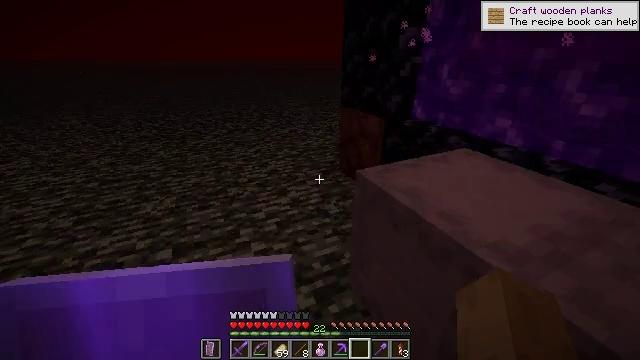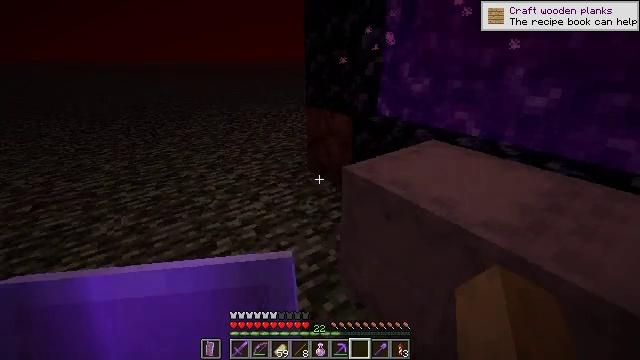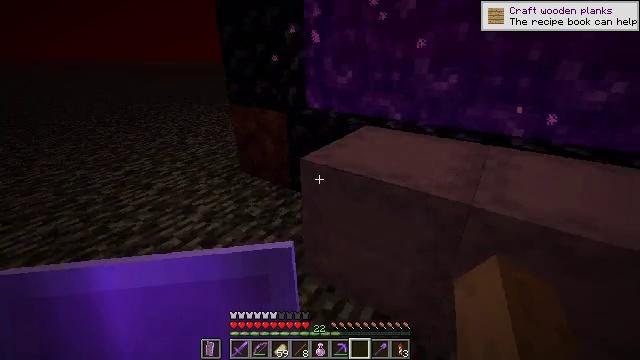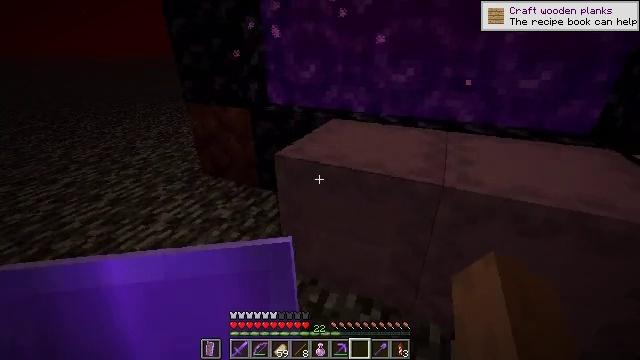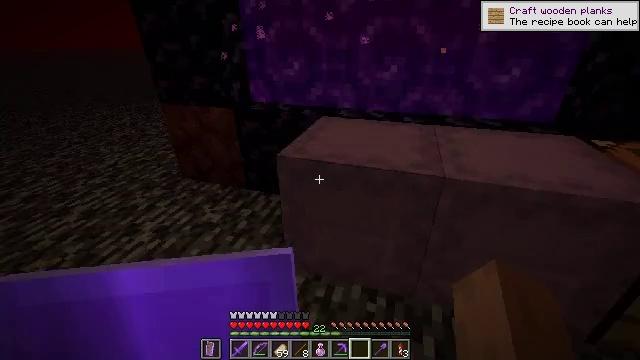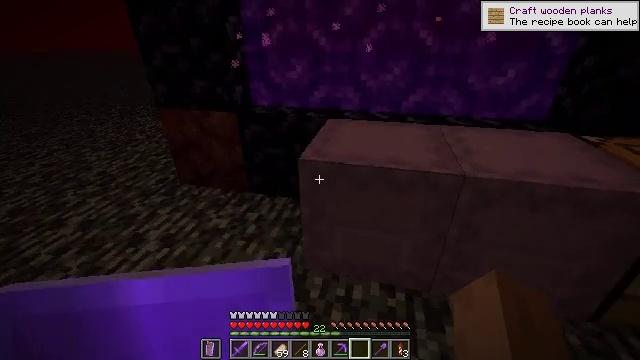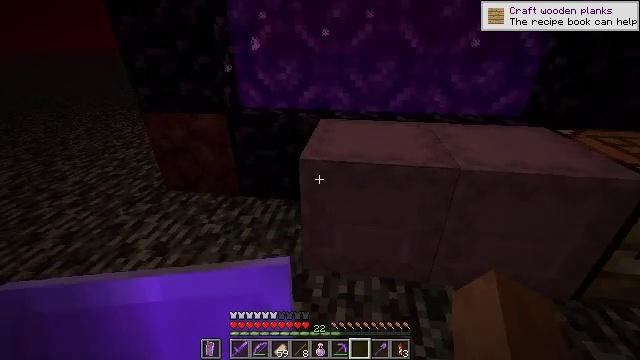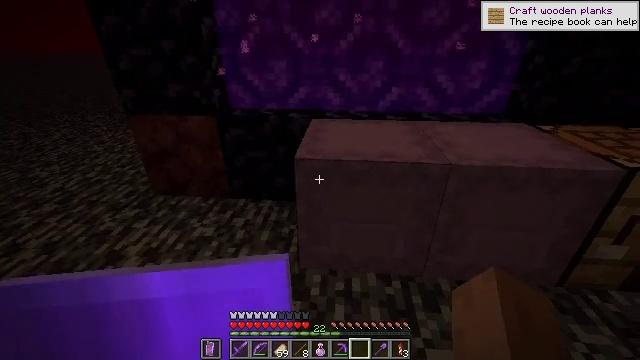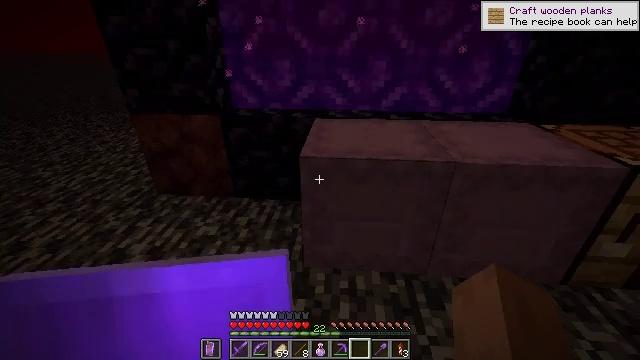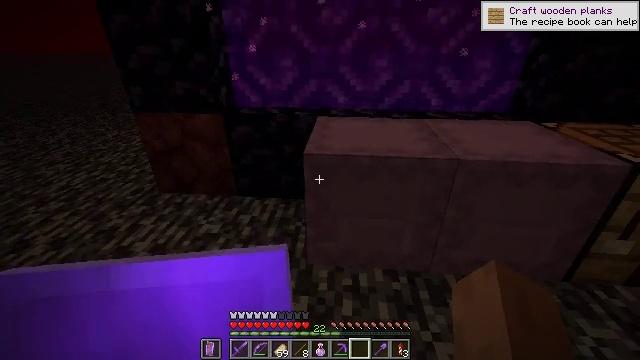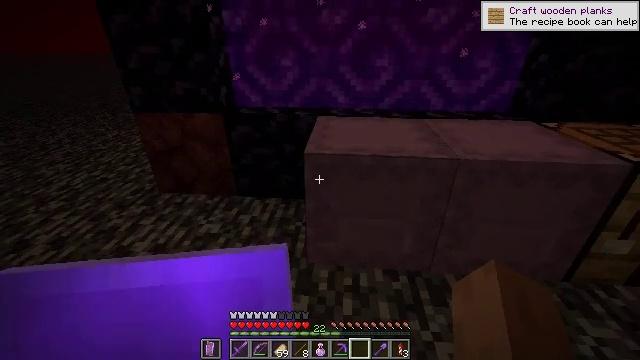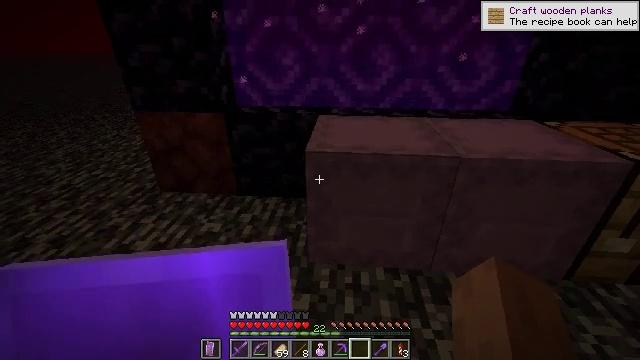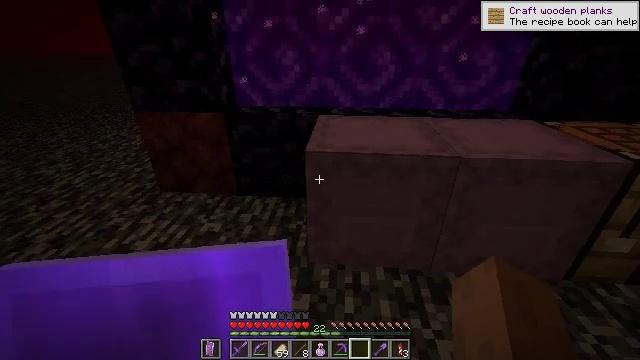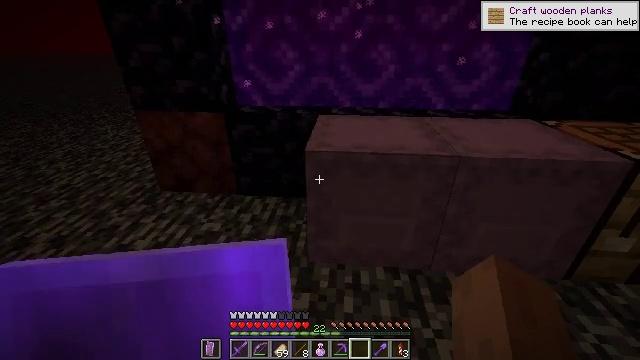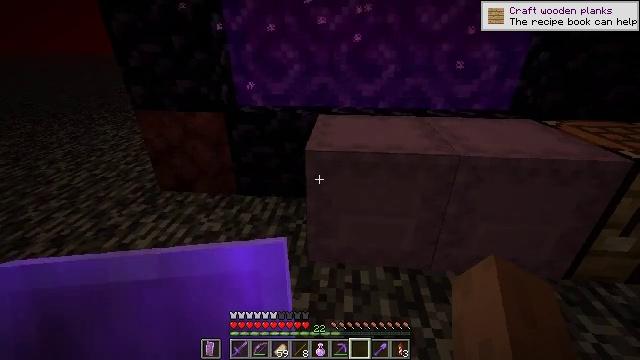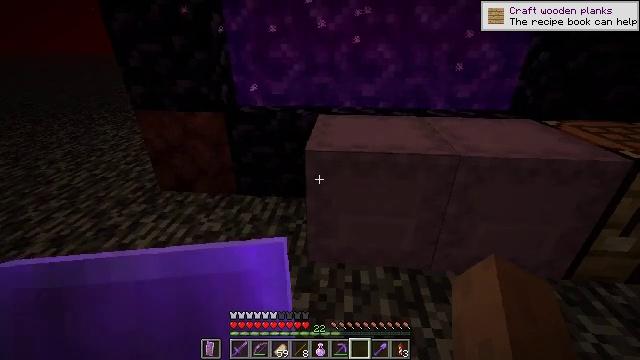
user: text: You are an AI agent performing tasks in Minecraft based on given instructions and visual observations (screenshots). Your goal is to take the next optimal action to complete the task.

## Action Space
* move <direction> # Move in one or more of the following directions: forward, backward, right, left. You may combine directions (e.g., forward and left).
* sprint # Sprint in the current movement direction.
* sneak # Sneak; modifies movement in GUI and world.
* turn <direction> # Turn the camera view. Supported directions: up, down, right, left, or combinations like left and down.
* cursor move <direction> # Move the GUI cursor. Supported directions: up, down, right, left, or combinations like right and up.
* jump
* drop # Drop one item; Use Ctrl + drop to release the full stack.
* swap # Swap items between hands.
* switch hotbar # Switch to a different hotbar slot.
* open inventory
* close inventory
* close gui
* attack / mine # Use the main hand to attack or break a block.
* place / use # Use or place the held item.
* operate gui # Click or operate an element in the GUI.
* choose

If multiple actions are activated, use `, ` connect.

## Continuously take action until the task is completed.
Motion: motion action
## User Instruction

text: Transform crimson stems into crimson planks.
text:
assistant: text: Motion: move left, turn right
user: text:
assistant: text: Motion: move left, turn right
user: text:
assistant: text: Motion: move left, turn right
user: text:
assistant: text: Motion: move left, turn right
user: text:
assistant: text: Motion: move left, turn right
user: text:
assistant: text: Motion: turn right
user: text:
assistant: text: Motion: turn right
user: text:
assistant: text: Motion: no_op
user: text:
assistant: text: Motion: no_op
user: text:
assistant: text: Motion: no_op
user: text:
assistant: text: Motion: no_op
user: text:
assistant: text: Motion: no_op
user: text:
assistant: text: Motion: no_op
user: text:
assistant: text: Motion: no_op
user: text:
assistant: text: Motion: no_op
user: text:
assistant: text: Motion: no_op
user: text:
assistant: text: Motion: no_op
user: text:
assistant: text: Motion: no_op
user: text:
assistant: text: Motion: no_op
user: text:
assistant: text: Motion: no_op
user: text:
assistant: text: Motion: no_op
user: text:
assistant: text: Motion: no_op
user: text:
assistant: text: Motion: no_op
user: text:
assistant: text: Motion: no_op
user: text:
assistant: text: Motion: no_op
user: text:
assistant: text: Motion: no_op
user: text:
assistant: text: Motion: no_op
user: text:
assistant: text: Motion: no_op
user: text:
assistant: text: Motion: no_op
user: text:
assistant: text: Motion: no_op